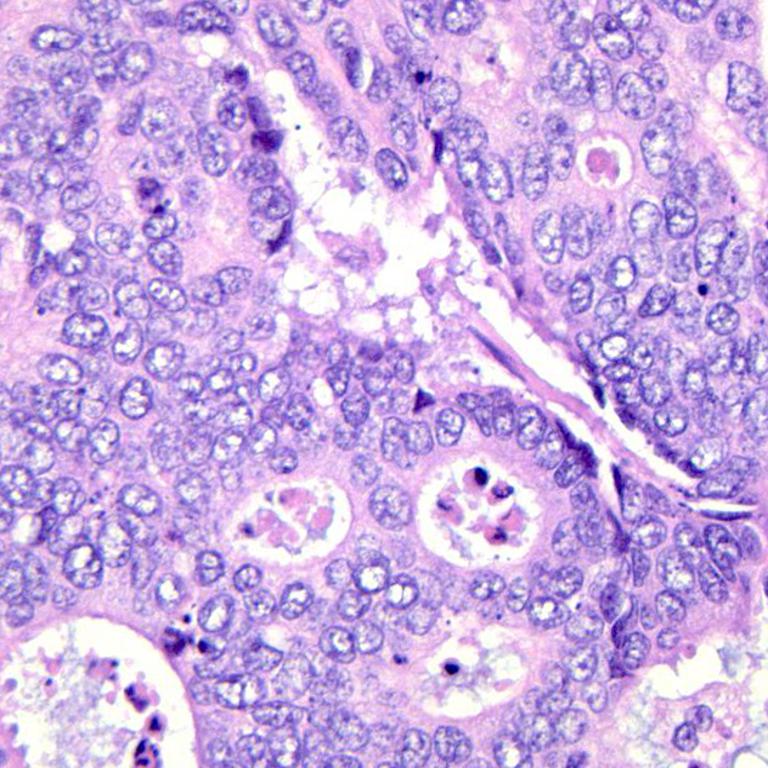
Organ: colon
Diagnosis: adenocarcinomas